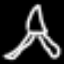
Label: The Eiffel Tower